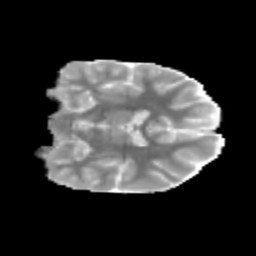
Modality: MD
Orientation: coronal
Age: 11
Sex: male
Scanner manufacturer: siemens
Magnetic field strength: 3 T
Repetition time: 3.8 s
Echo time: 0.07 s